Question: I have a login view controller which make a request to the server for authentification. Once it is success, I want the present view controller to be the home tab view controller of my application. I did try to use pushViewController:viewController or presentModalViewController or dismissModalViewControllerAnimated. Nothing works. You can take a look at the screenshot provided to understand my application flow.
Here is some sample code:
'''
- (IBAction)facebookLoginButtonClick:(id)sender {
// get the app delegate so that we can access the session property
AppDelegate *appDelegate = [[UIApplication sharedApplication]delegate];
// this button's job is to flip-flop the session from open to closed
if (appDelegate.session.isOpen) {
// if a user logs out explicitly, we delete any cached token information, and next
// time they run the applicaiton they will be presented with log in UX again; most
// users will simply close the app or switch away, without logging out; this will
// cause the implicit cached-token login to occur on next launch of the application
[appDelegate.session closeAndClearTokenInformation];
} else {
if (appDelegate.session.state != FBSessionStateCreated) {
// Create a new, logged out session.
appDelegate.session = [[FBSession alloc] init];
}
// if the session isn't open, let's open it now and present the login UX to the user
[appDelegate.session openWithCompletionHandler:^(FBSession *session,
FBSessionState status,
NSError *error) {
// and here we make sure to update our UX according to the new session state
[self dismissModalViewControllerAnimated:YES];
UIStoryboard *mainStoryboard = [UIStoryboard storyboardWithName:@"MainStoryboard_iPhone" bundle: nil];
MainViewTabBarController *viewController = (MainViewTabBarController*)[mainStoryboard instantiateViewControllerWithIdentifier: @"mainPageTabBarId"];
[[self navigationController] presentModalViewController:viewController animated:YES];
}];
}
'''
}

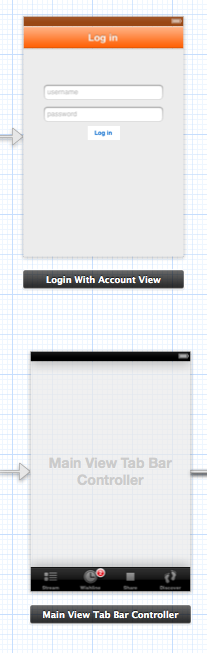
Answer: Figure out the solution. Instead of push the model view controller, I should change the rootViewController in the application delegate. It works well. Thanks for the help from everyone.